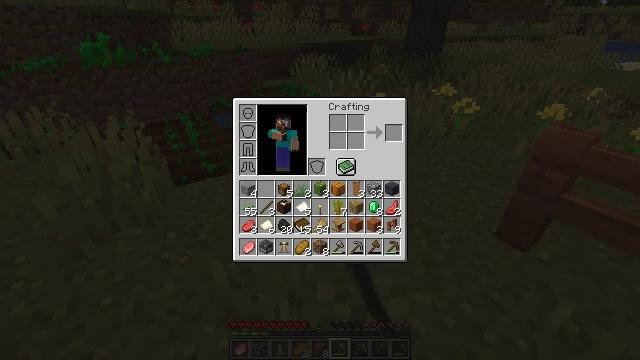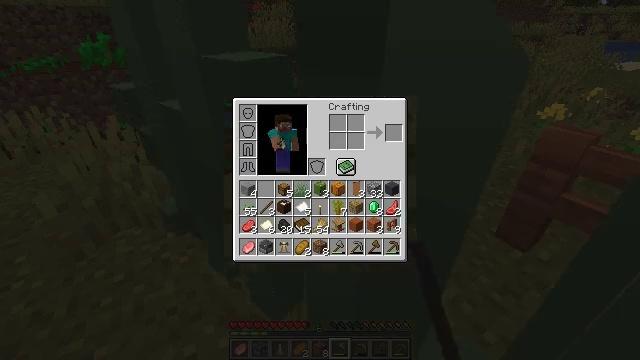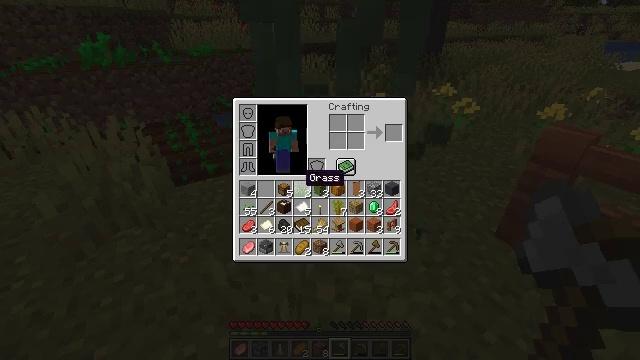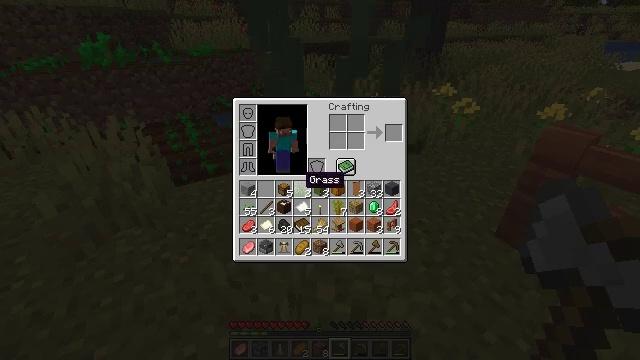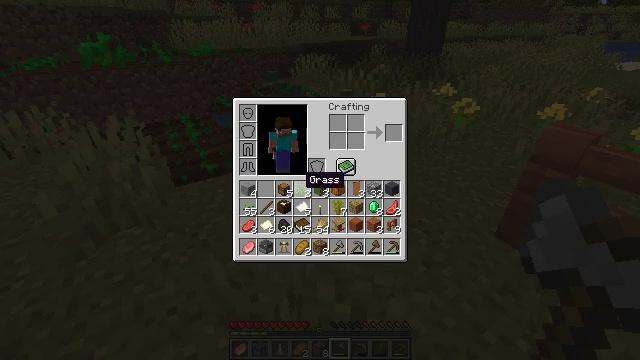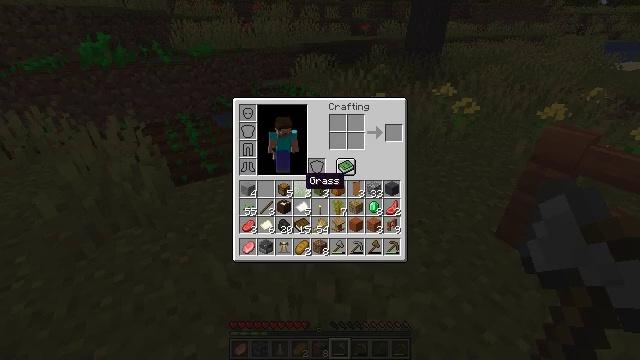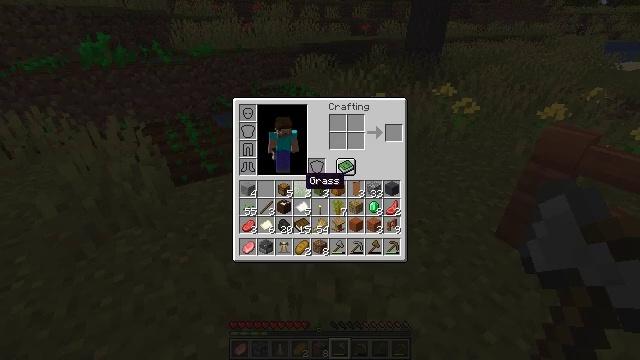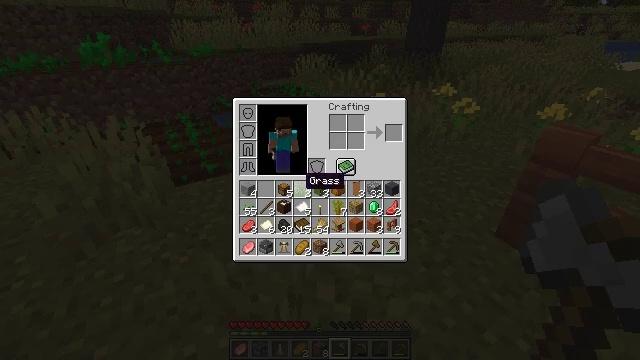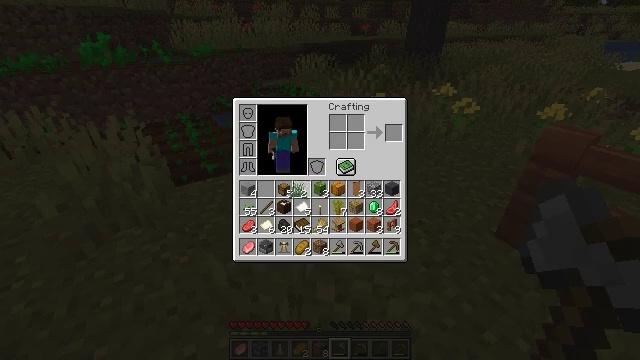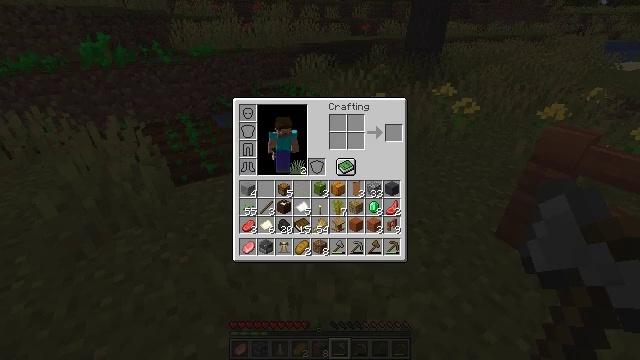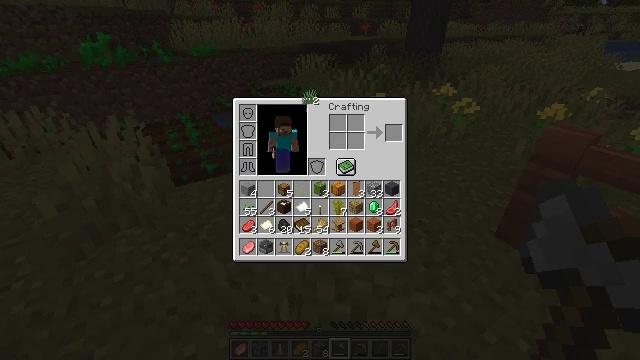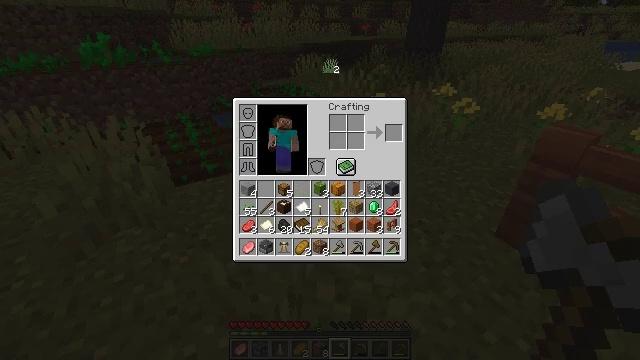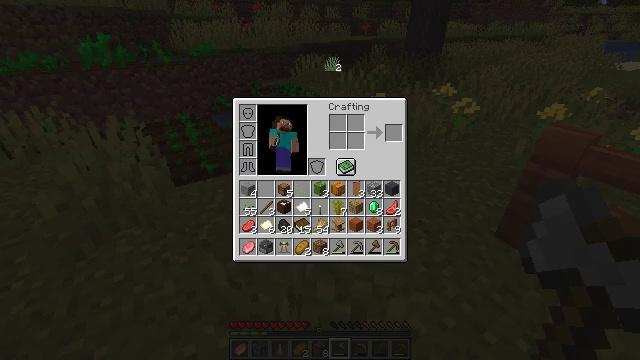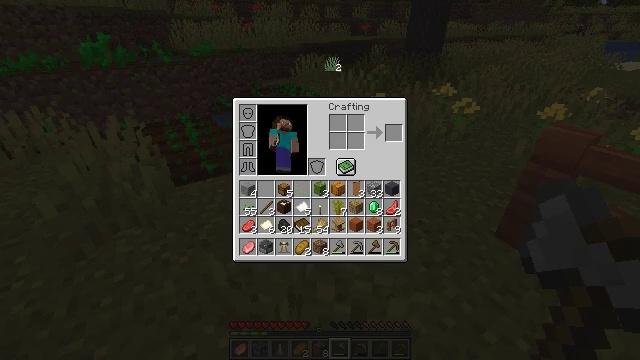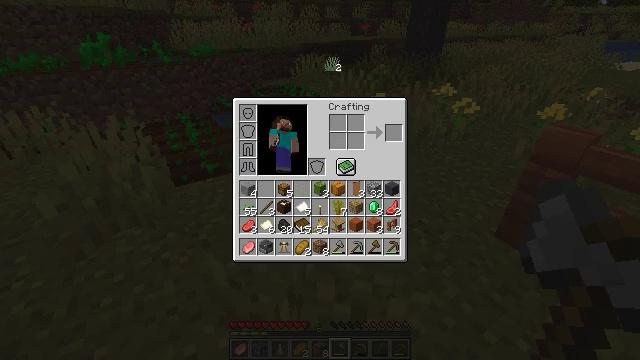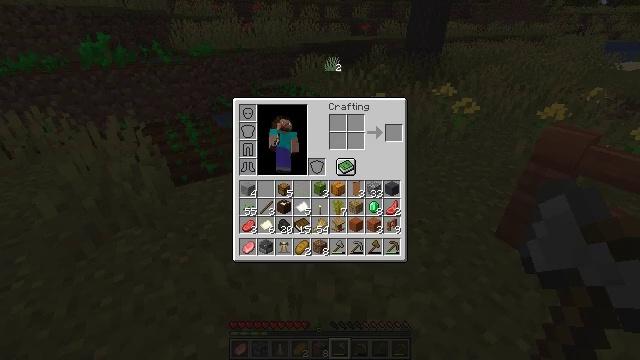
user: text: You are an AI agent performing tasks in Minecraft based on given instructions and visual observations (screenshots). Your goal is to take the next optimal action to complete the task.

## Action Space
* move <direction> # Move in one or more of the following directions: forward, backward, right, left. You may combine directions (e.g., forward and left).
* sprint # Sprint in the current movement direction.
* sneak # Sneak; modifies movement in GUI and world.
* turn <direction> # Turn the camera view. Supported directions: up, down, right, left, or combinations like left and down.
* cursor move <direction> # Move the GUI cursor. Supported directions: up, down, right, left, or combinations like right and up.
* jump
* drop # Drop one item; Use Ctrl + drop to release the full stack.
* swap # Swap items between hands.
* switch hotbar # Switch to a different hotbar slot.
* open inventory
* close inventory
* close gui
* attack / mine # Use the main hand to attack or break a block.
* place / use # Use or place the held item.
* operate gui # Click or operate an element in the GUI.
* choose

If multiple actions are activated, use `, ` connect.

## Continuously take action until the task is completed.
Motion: motion action
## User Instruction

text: Drop a grass block.
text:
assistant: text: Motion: cursor move down, open gui
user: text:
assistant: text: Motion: cursor move down
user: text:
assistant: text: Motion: no_op
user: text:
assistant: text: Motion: no_op
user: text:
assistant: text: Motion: no_op
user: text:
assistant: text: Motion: no_op
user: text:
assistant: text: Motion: no_op
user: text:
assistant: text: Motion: operate gui
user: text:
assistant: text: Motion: cursor move up, operate gui
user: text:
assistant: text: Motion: cursor move right and up
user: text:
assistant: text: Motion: cursor move right and up
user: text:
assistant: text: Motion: no_op
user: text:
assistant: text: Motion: operate gui
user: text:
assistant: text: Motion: operate gui
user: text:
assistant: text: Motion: operate gui
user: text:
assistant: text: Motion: no_op
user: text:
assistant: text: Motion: no_op
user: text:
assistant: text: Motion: no_op
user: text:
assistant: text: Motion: no_op
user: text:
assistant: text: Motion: no_op
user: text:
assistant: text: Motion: no_op